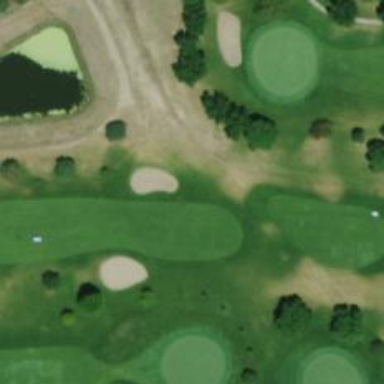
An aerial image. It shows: View of golf hole.